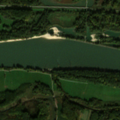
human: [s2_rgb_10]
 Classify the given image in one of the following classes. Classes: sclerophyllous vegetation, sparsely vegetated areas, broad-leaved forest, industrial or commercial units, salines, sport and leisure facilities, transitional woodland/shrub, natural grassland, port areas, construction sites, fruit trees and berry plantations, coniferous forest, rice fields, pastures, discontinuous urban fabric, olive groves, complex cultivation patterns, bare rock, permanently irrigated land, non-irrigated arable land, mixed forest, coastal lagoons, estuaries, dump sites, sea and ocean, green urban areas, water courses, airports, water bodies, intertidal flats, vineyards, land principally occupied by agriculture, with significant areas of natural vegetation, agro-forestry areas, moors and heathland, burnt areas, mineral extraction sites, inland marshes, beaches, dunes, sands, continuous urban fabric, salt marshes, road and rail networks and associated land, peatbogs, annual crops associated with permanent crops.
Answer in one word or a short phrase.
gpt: pastures, land principally occupied by agriculture, with significant areas of natural vegetation, broad-leaved forest, water courses, water bodies